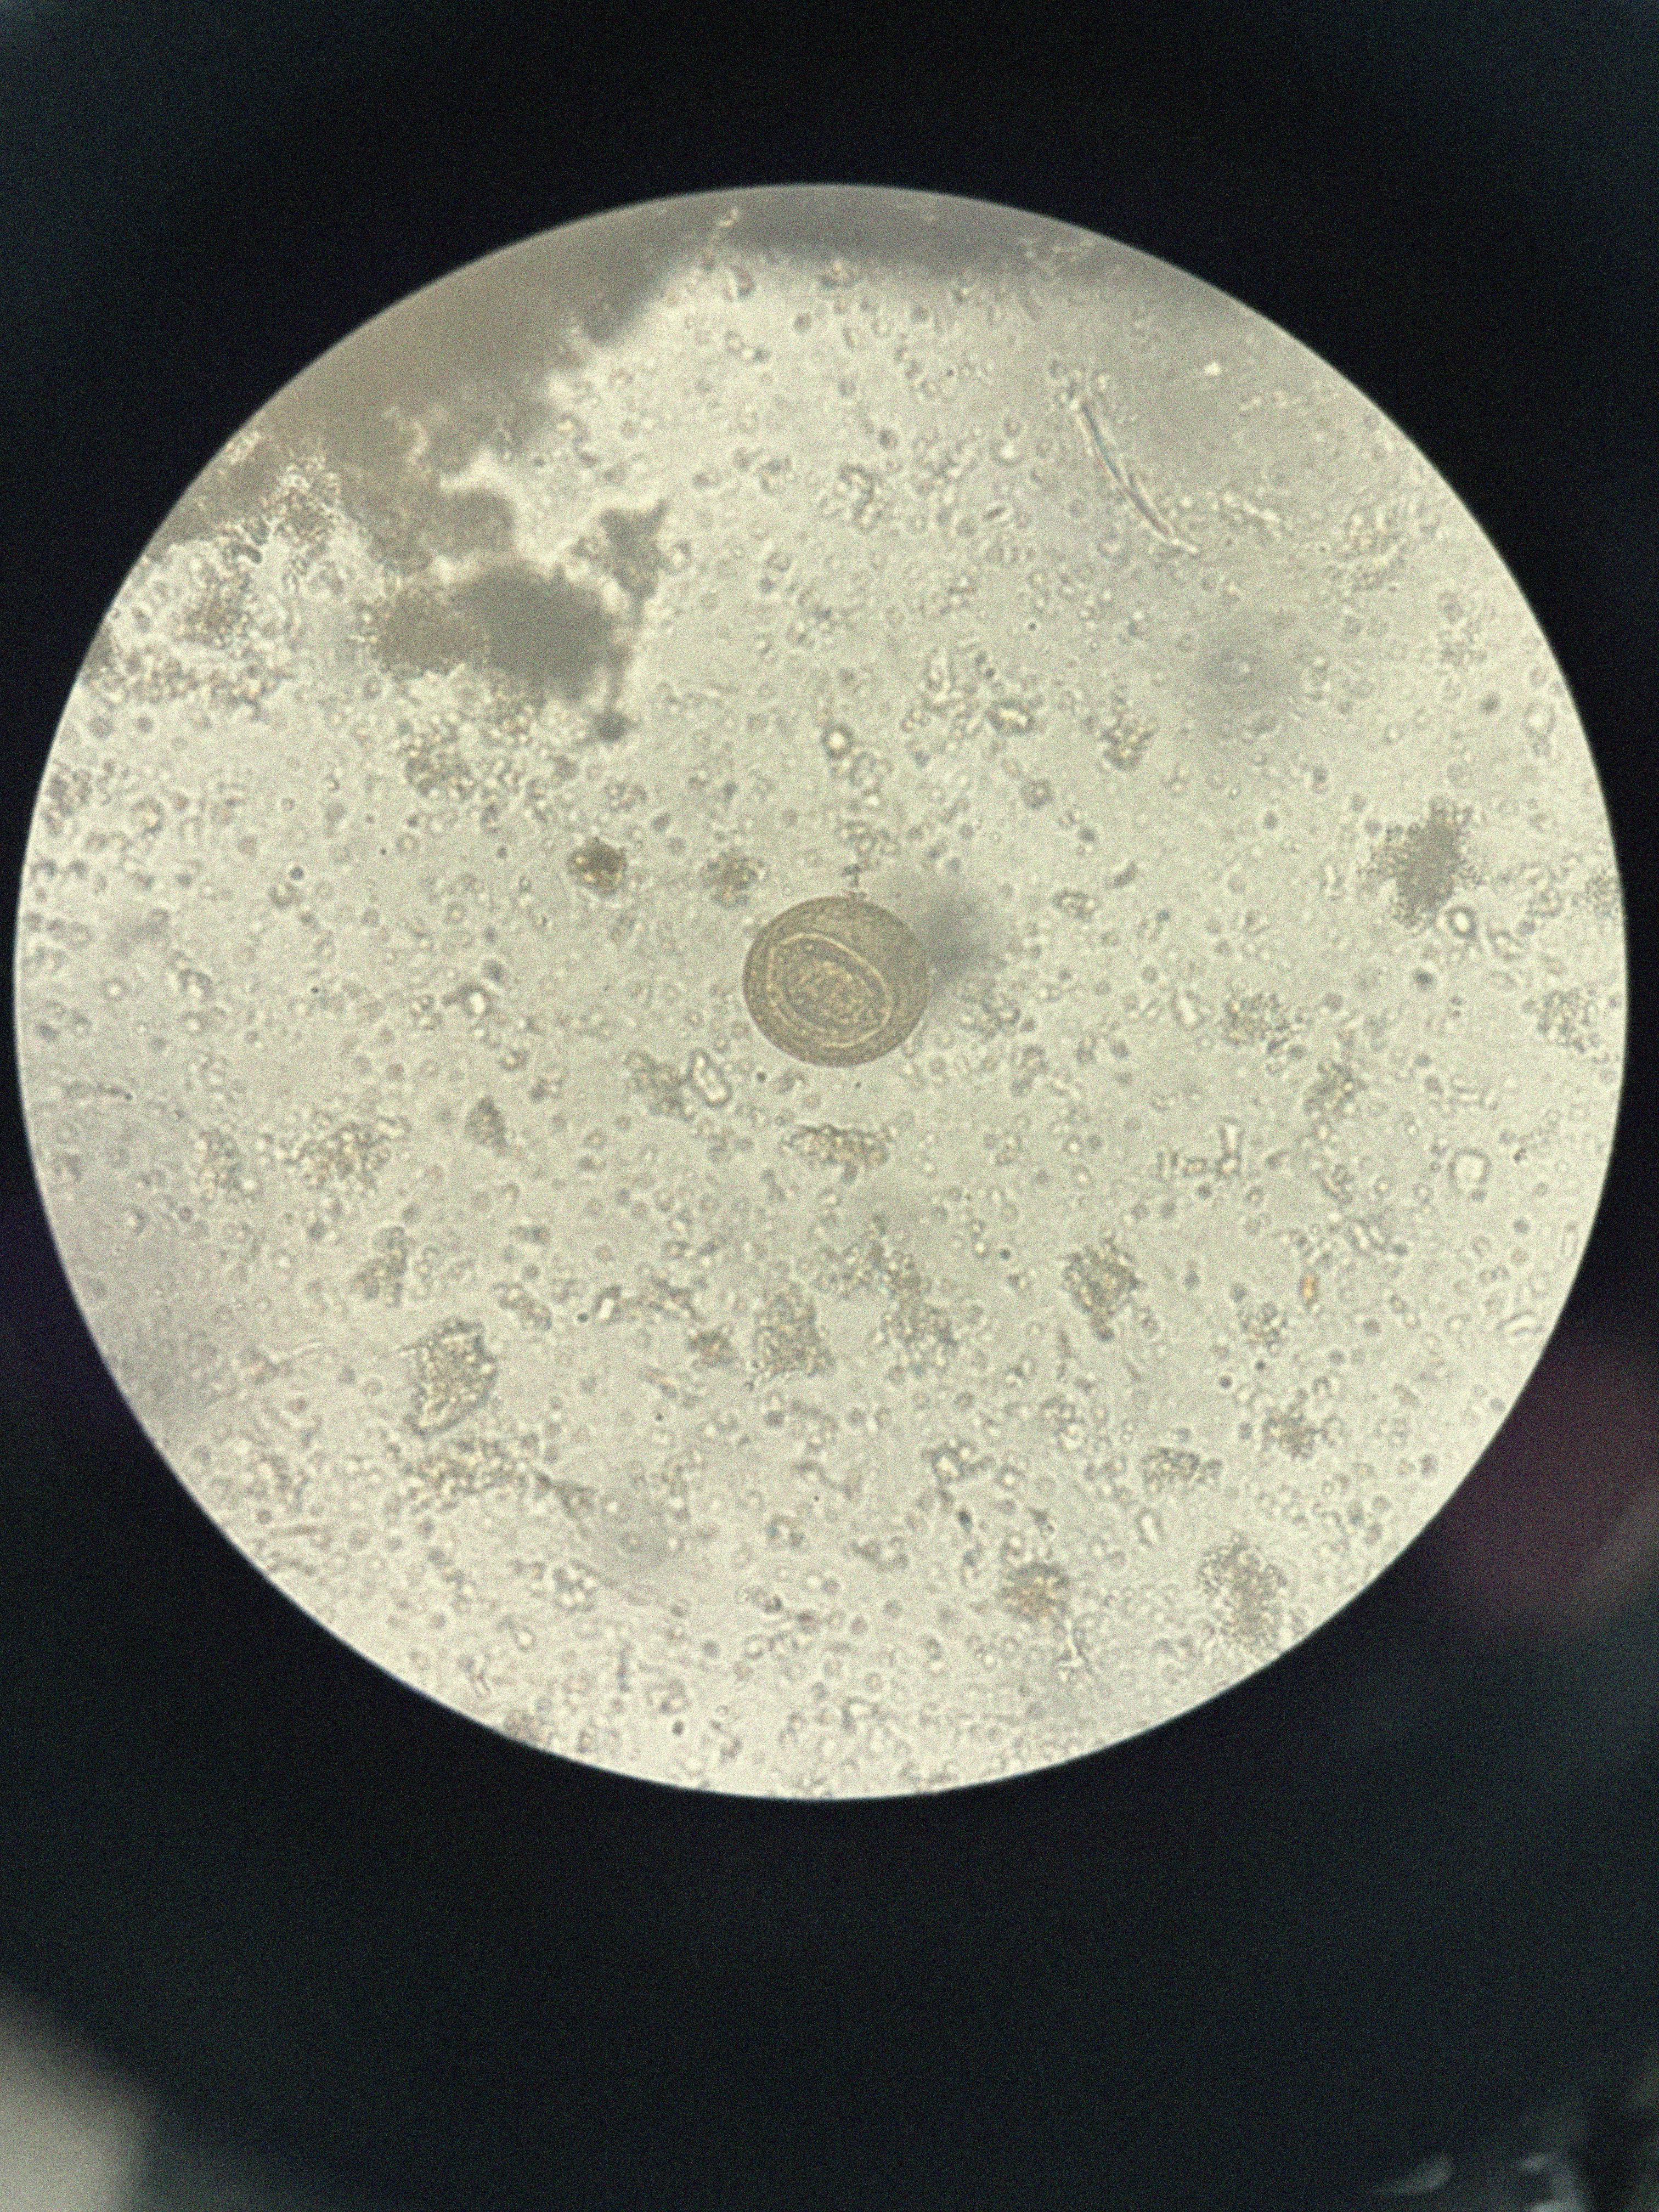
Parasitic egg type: Hymenolepis diminuta